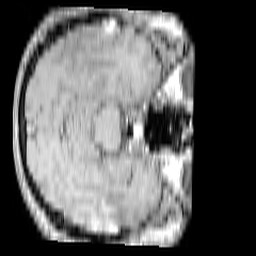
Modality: T1w
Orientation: axial
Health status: ill
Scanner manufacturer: philips
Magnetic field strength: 3 T
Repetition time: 0.3787 s
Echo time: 0.002908 s